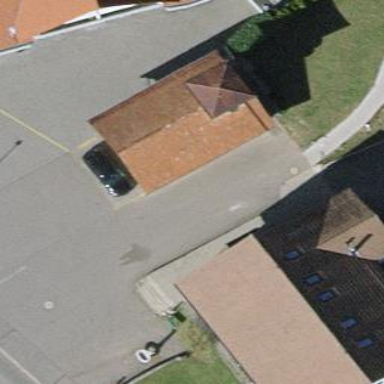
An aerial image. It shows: Kindergarten building.